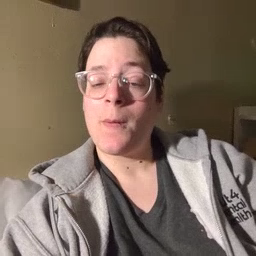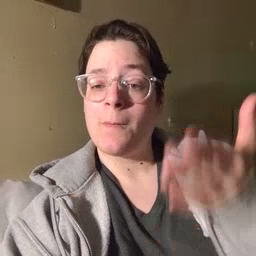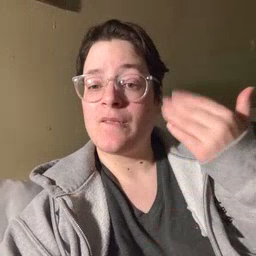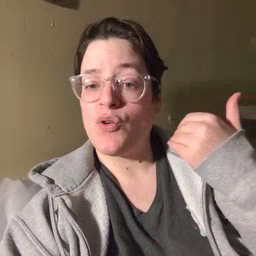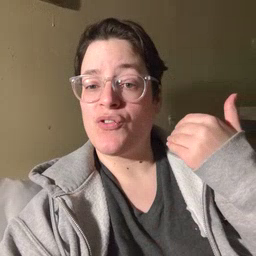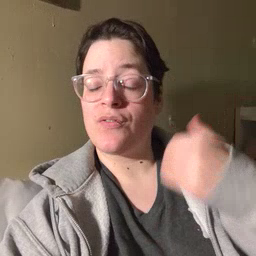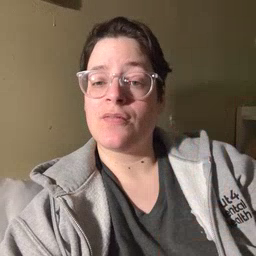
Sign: before